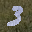
Label: 3